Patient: sex M, age 62
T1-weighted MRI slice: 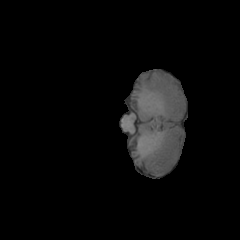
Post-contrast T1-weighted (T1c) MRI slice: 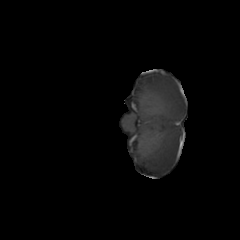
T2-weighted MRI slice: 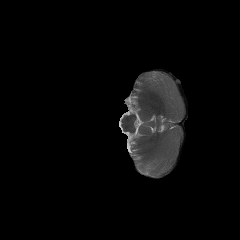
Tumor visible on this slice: no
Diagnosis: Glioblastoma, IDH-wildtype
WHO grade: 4